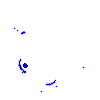
Particle: electron